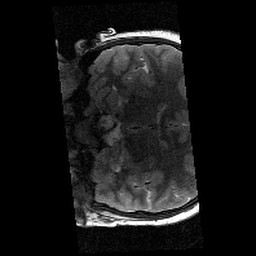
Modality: T2w
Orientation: coronal
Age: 10
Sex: male
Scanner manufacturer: siemens
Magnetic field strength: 3 T
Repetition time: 9.23 s
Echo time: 0.067 s